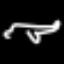
Label: airplane